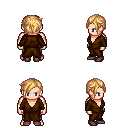
a pixel art fantasy rpg character, male body template, human, light skin, brown robe, metal pants, light blonde pixie cut hairstyle, maroon shoes, four views (front, back, left, right), 2x2 character sprite sheet, small pixel art, hard edges, no anti-aliasing